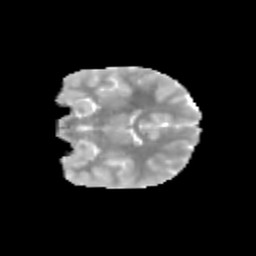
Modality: MD
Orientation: coronal
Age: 11
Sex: female
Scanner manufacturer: siemens
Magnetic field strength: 3 T
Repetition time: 3.8 s
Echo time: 0.07 s